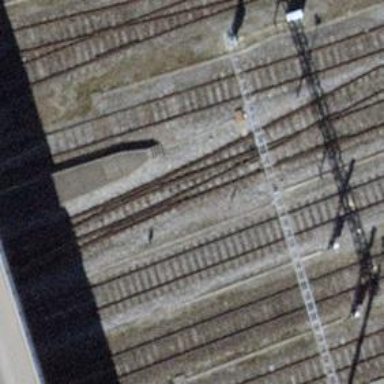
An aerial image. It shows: Railway switch.